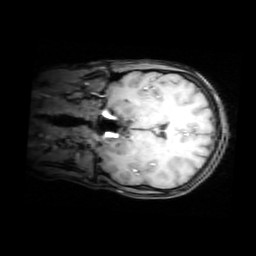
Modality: T1w
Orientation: coronal
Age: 28
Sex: female
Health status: healthy
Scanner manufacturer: philips
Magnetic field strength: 3 T
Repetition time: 0.012 s
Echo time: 0.0037 s